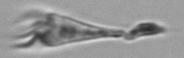
Label: Paratontonia_gracillima